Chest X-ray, AP view. Patient: 54 years old, sex M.
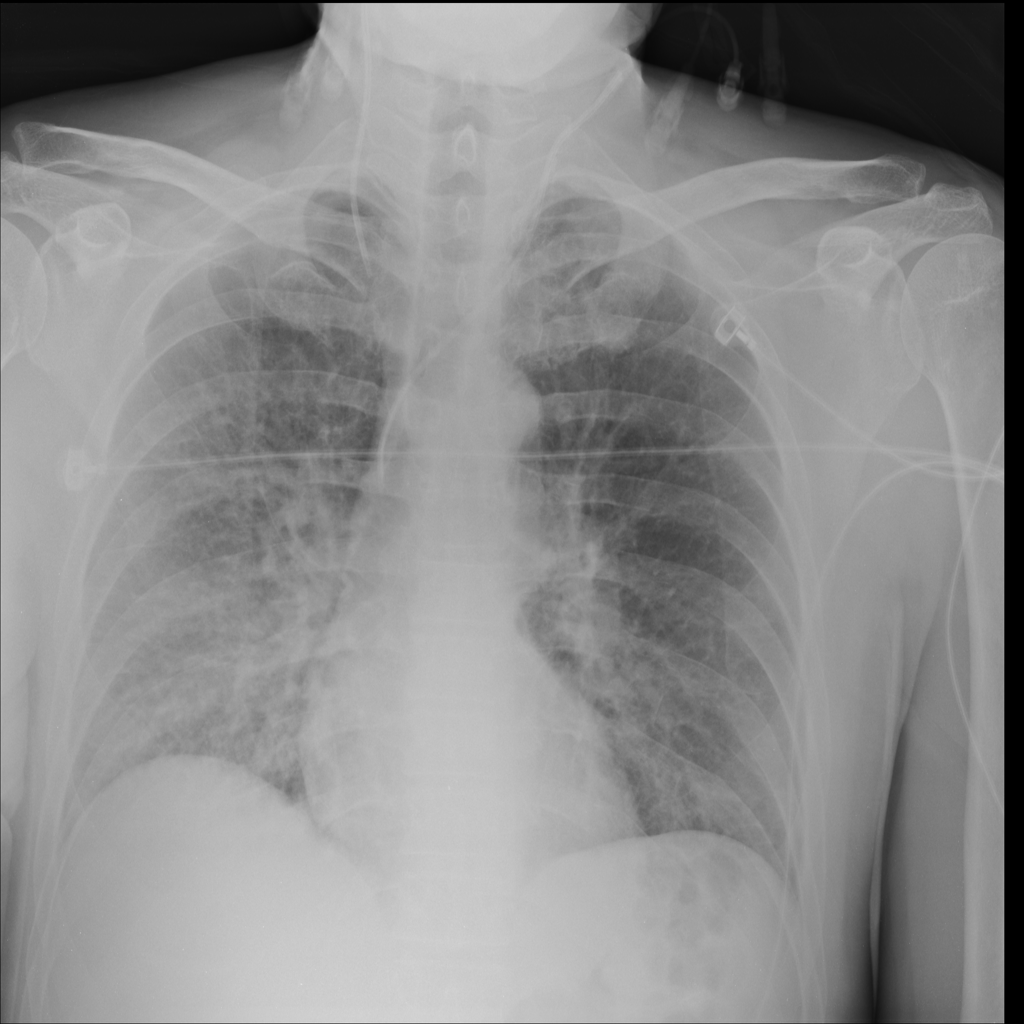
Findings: Infiltration